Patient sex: M
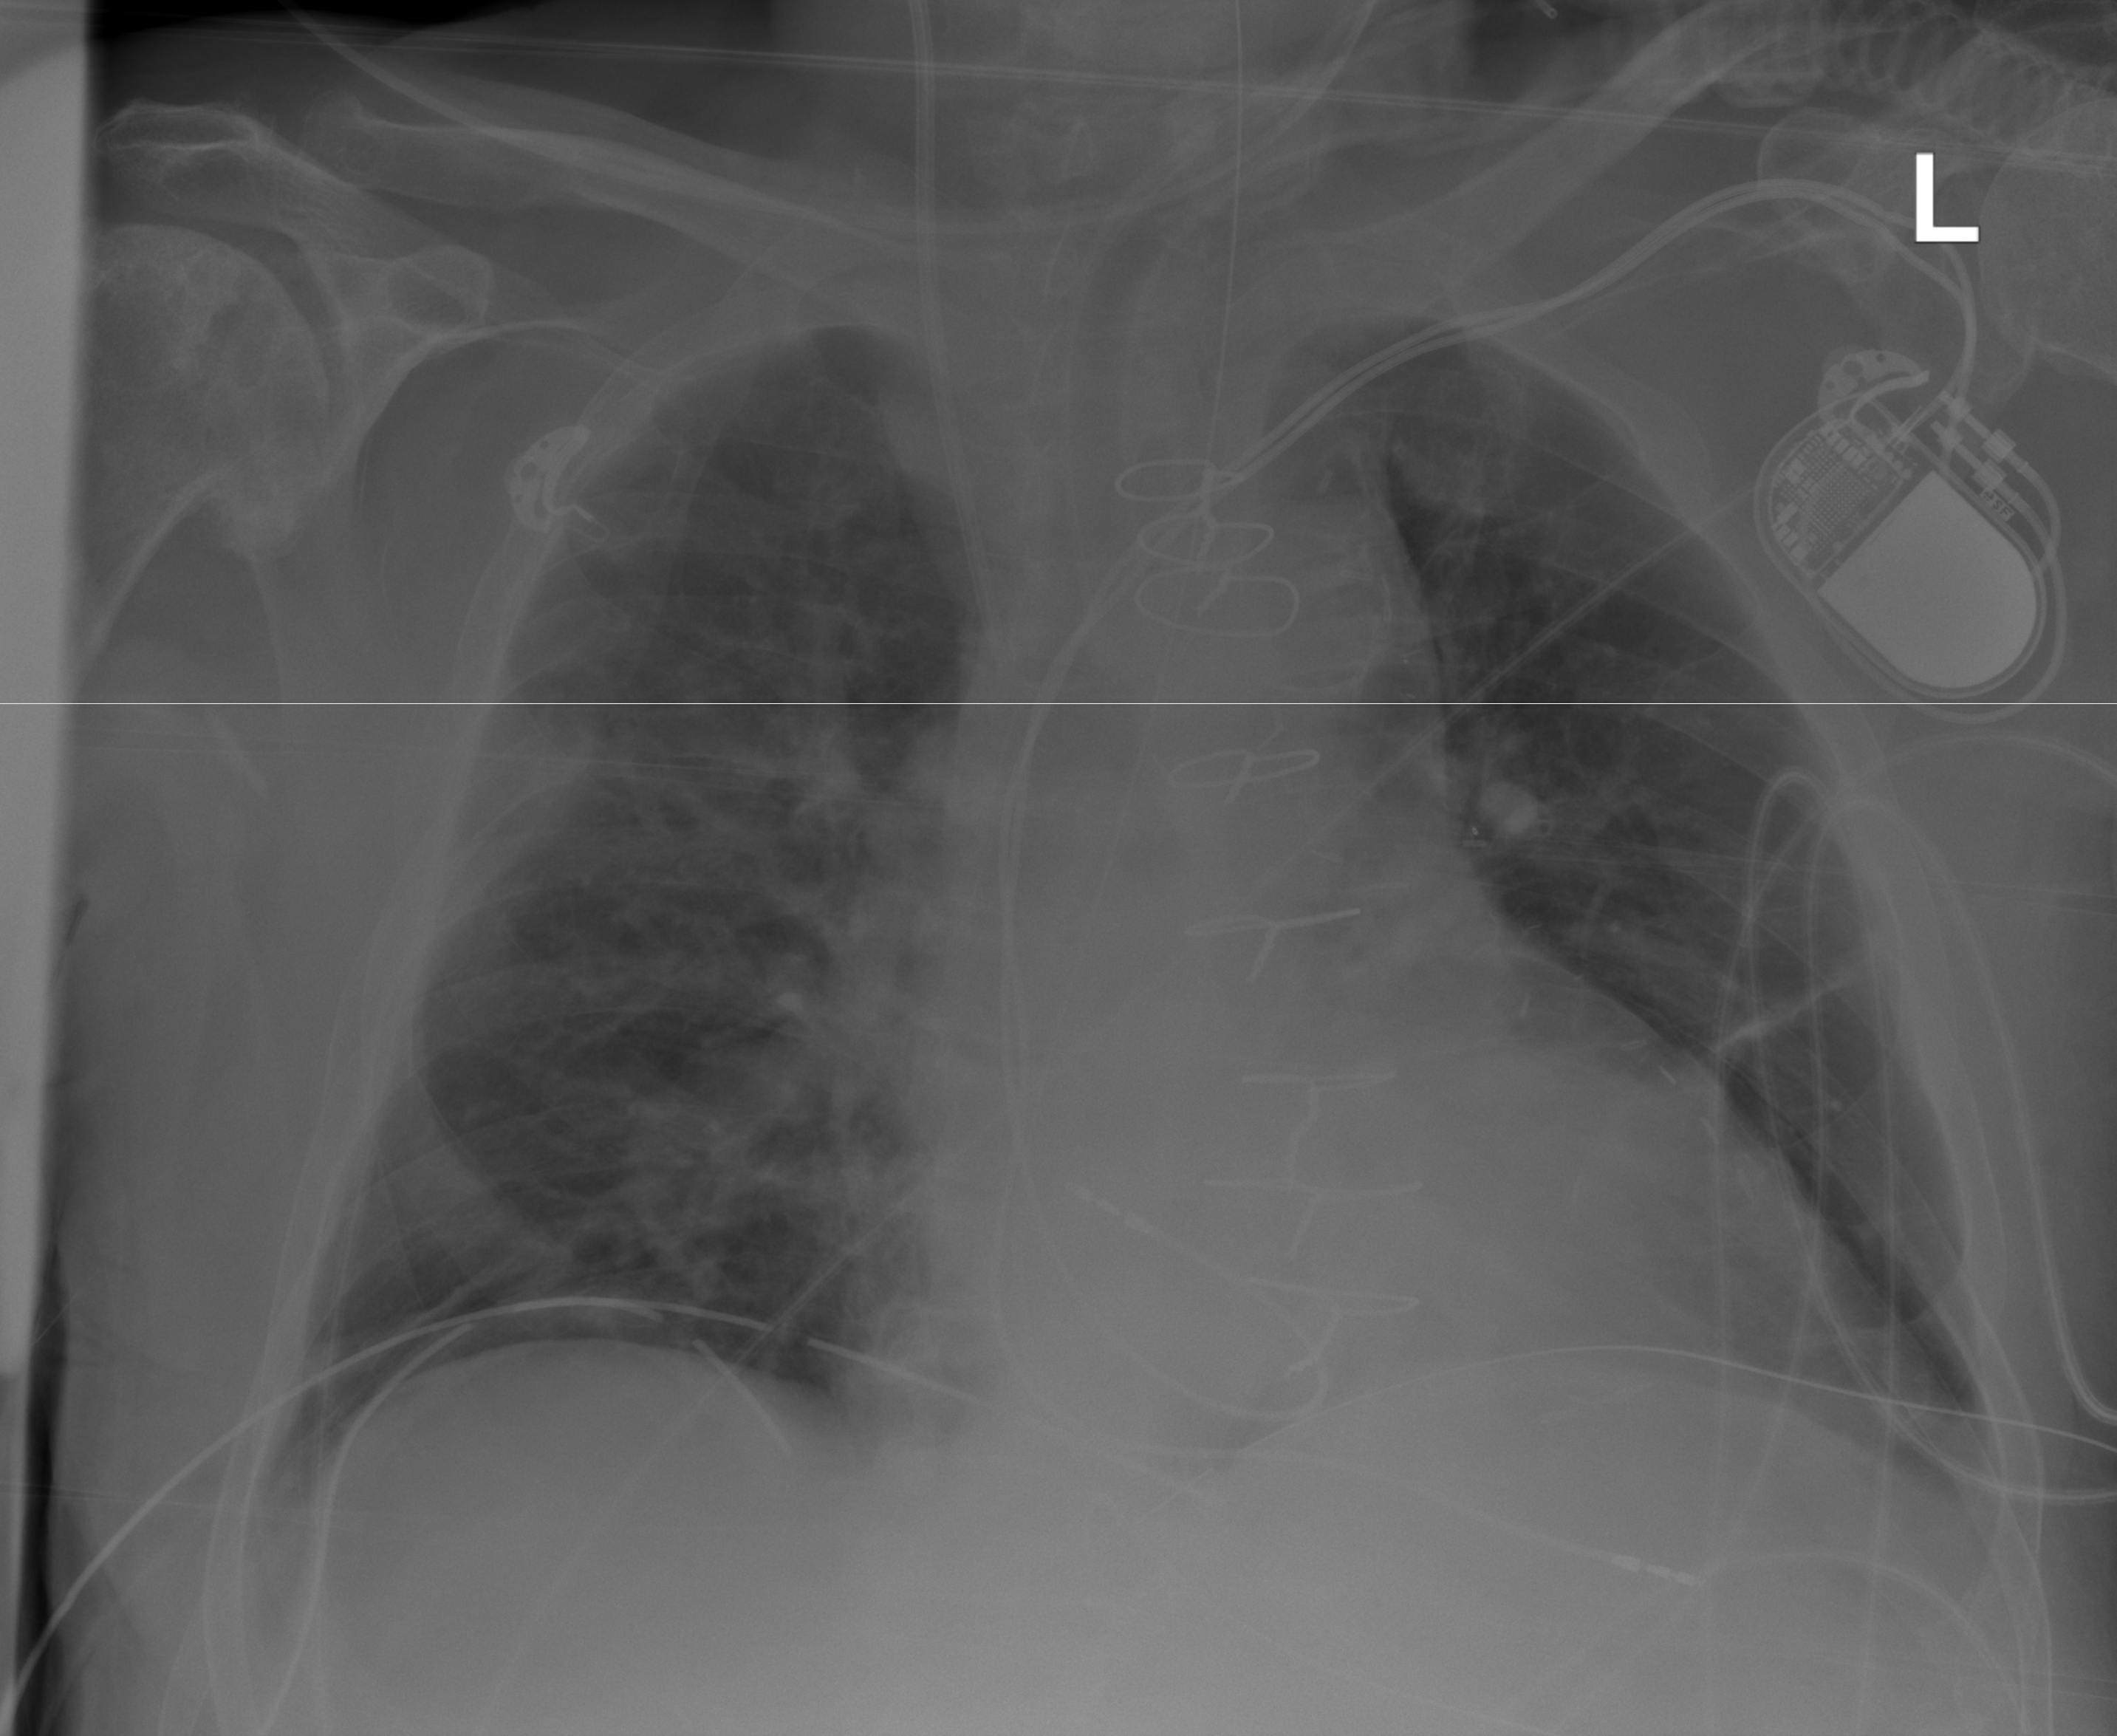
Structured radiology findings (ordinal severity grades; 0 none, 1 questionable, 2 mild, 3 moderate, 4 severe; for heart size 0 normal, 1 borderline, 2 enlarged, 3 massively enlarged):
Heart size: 2
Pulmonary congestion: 2
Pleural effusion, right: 0
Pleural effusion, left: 0
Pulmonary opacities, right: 0
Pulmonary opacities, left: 0
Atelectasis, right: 0
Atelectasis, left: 2